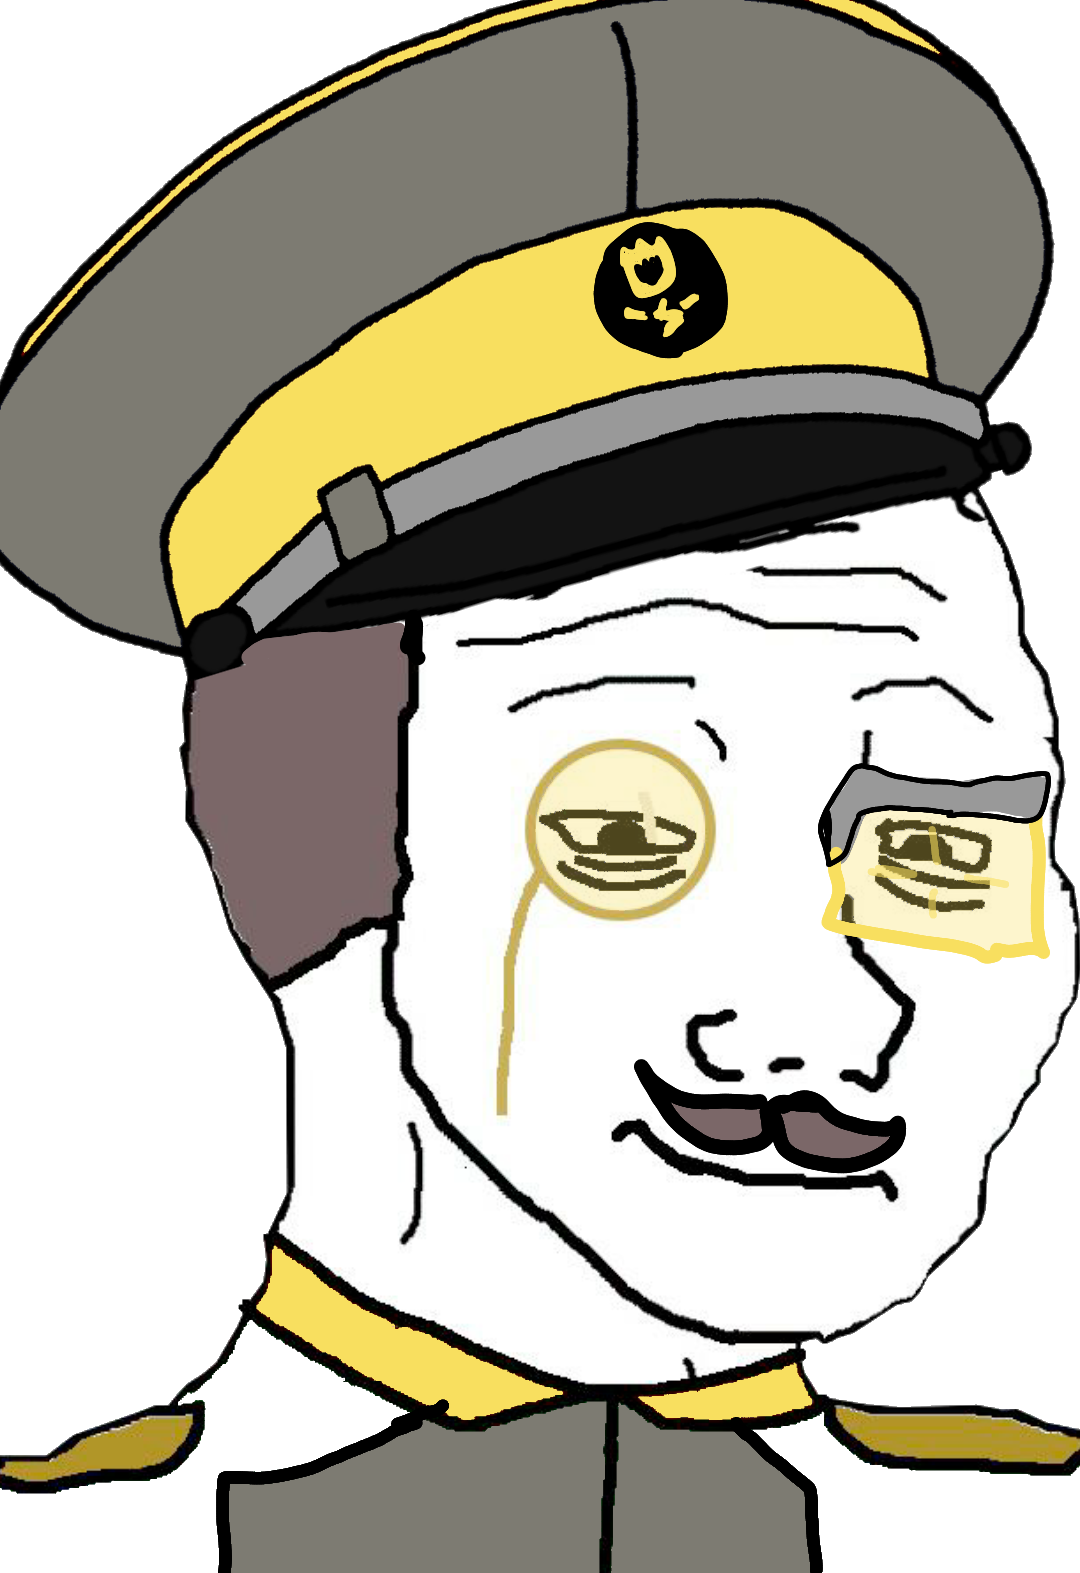
Label: 5_Tired_Wojak